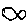
Label: fish